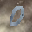
Label: 0